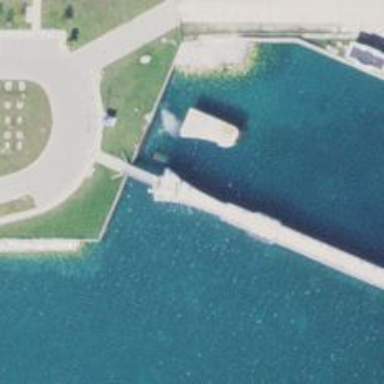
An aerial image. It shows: Man-made pier.